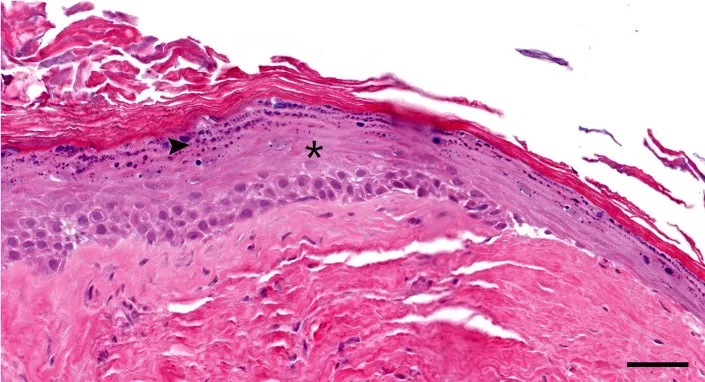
Histopathology high magnification (20 x objective): Segment of the cyst lining. The epidermis-like stratified squamous epithelium has thickened stratum spinosum (asterisk) and stratum granulosum (arrowhead) with orthokeratotic hyperkeratosis. Note the lack of hair follicles or adnexal glands in the underlying fibrous tissue Hematoxylin and eosin stain; Bar = 50 mum.
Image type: pathology (h&e)